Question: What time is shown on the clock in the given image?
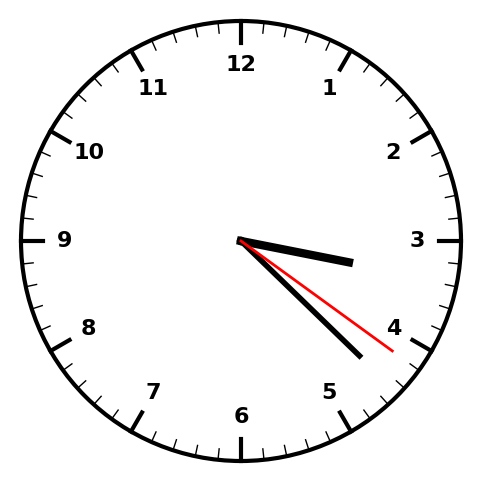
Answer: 03:22:21